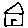
Label: house